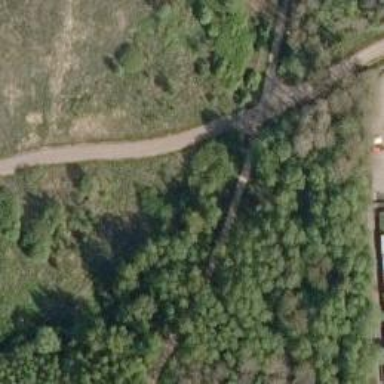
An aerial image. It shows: Cycleway.